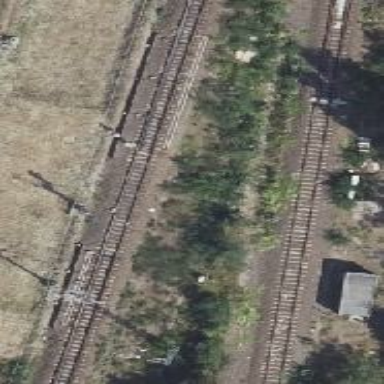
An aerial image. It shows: Railway switch with the turnout side on the right.